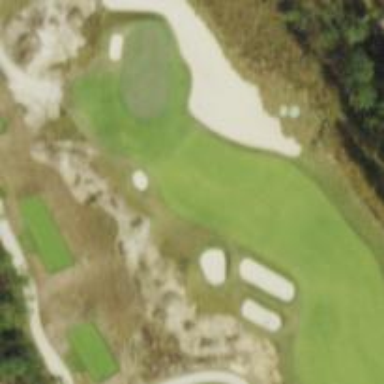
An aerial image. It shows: Bunker on golf course.